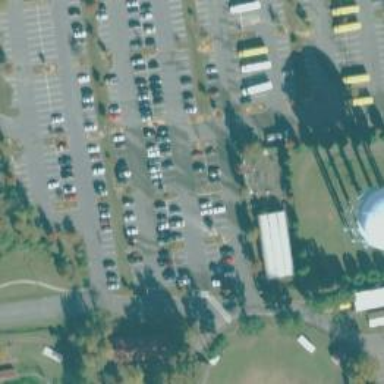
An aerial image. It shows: Parking area.